Question: I have a NodeJS-based OAuth2 server (using 'oauth2-server' module) started in my LAN. I want to test it with Postman REST Client but I'm getting this error response:
'''
{
"code": 400,
"error": "invalid_request",
"error_description": "Invalid or missing grant_type parameter"
}
'''
This is my request configuration:

I have tried to send the parameters by URL but I get the error: 'Method must be POST with application/x-www-form-urlencoded encoding'.
Thanks.
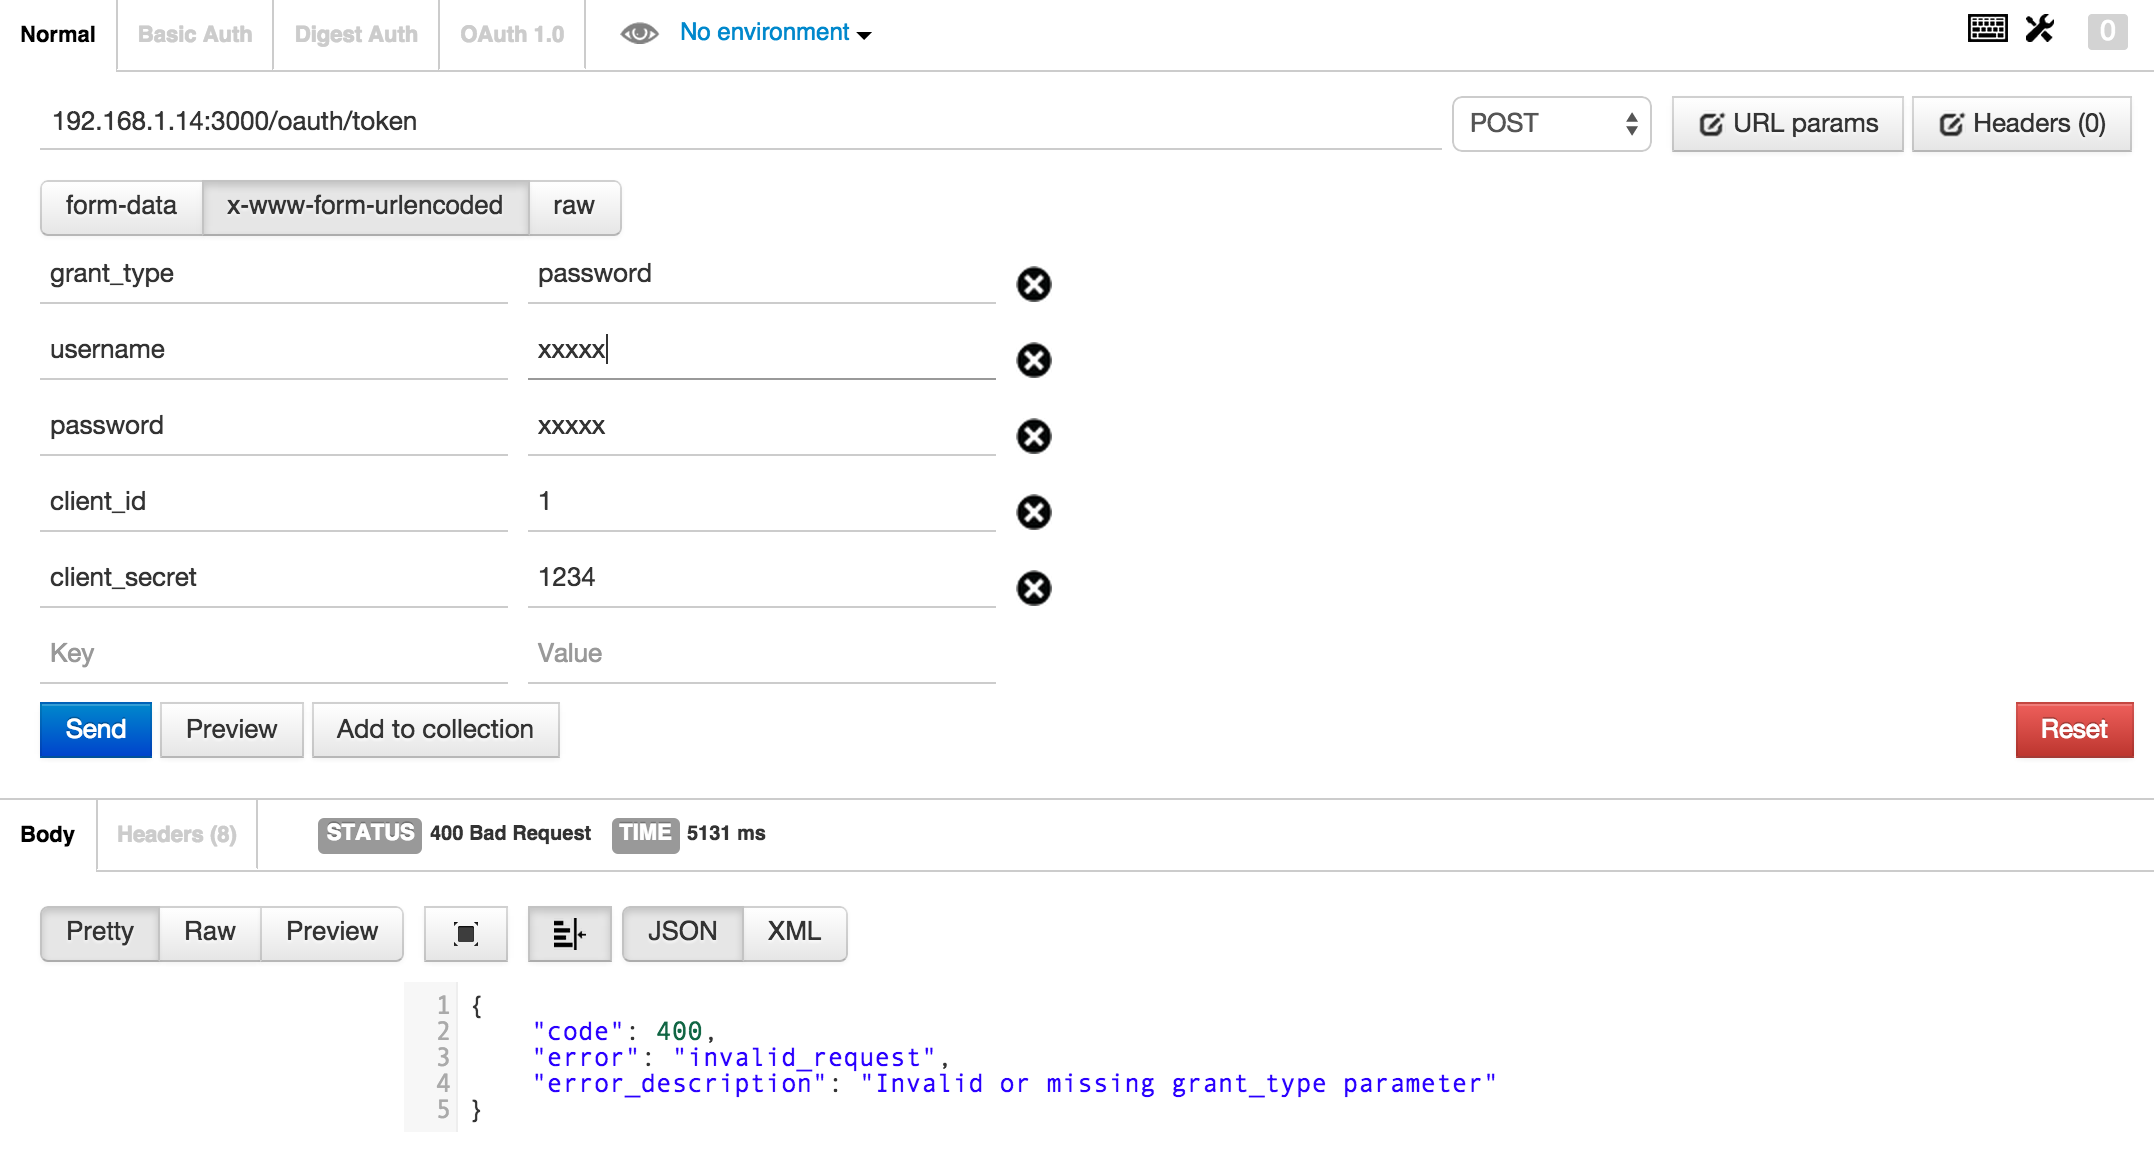
Answer: Using postman you send the value as a query parameter but 'oauth2-server' checks the value as a body parameter using 'req.body'.so try to send the value as a body parameter or change the req.body to req.query inside node_modules/oauth2-server/lib/grant.js